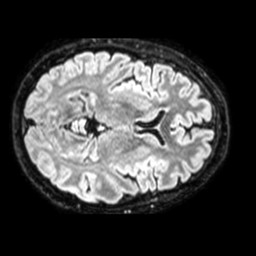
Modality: FLAIR
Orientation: axial
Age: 45
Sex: female
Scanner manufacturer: philips
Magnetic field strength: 1.5 T
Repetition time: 4.8 s
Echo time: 0.3365 s